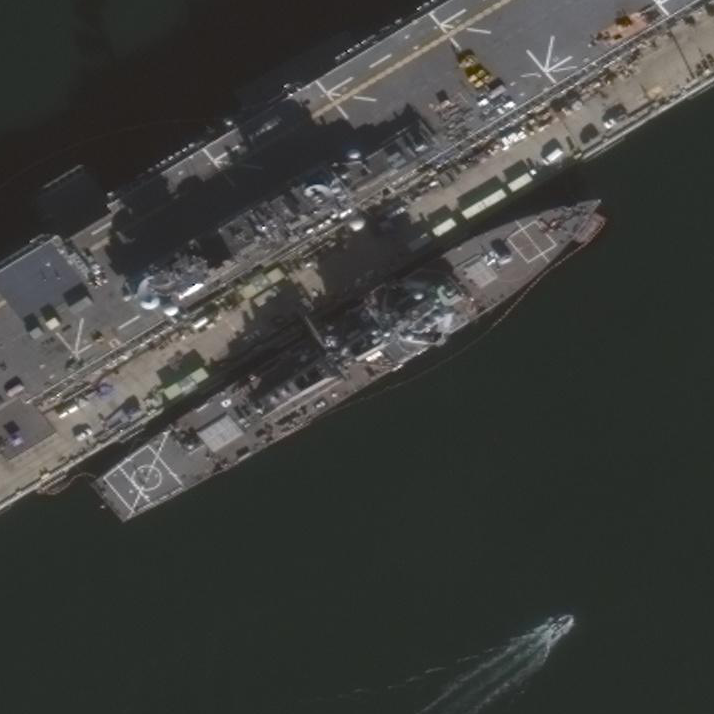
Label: destroyer